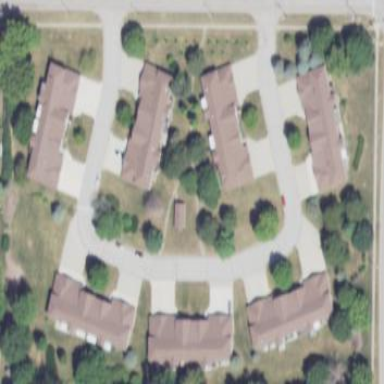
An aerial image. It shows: Condominium in residential neighbourhood.